Field crop: maize
Growth stage: 2
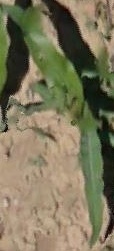
Species: maize